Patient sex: M
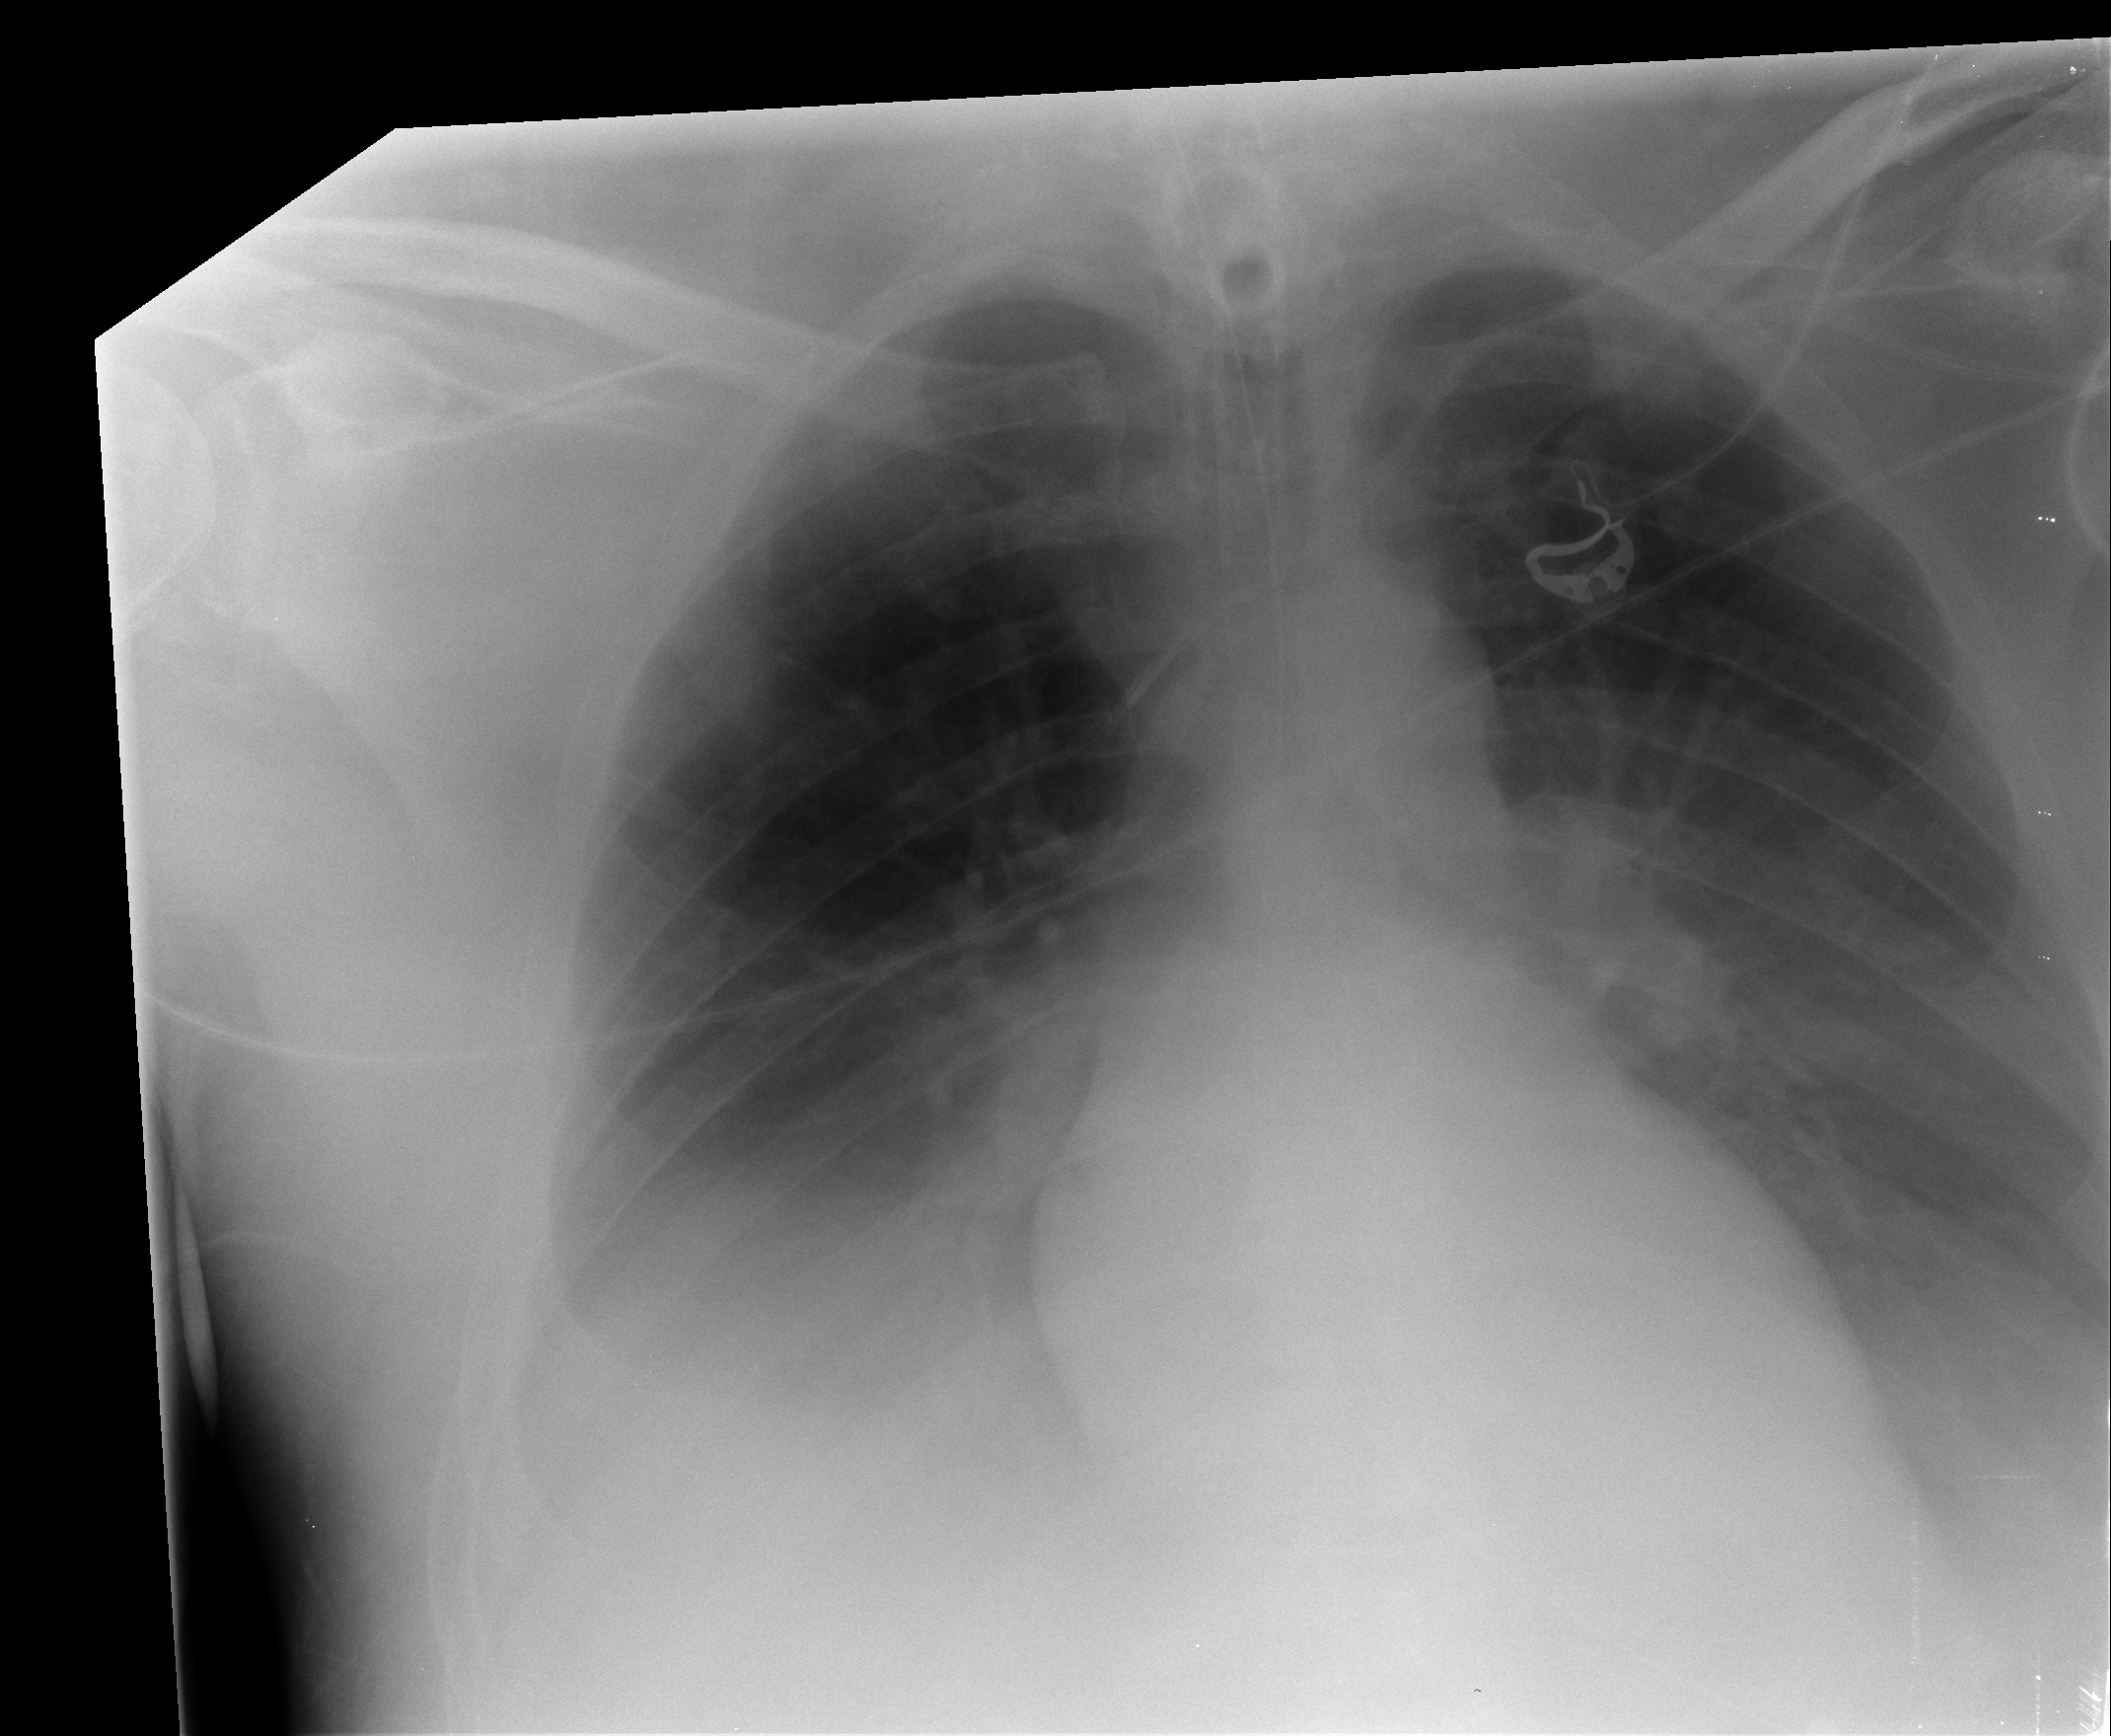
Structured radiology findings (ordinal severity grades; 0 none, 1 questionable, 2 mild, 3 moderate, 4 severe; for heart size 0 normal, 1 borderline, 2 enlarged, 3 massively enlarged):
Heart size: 2
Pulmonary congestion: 2
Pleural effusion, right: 2
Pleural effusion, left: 2
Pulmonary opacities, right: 0
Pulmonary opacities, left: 0
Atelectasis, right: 2
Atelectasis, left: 2